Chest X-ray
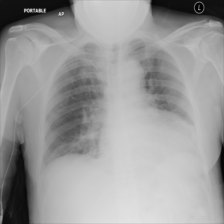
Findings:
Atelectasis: negative
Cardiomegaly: negative
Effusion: negative
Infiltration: negative
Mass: negative
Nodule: negative
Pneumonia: negative
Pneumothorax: negative
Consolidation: negative
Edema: negative
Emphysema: negative
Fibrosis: negative
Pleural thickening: negative
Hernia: negative